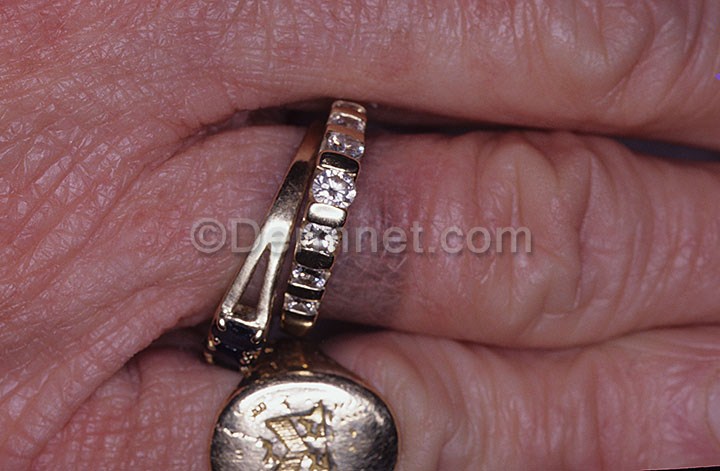
Disease: Poison Ivy Photos and other Contact Dermatitis